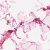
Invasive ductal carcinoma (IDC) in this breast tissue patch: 0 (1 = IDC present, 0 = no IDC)